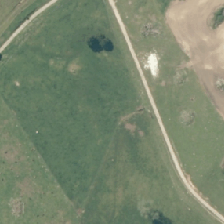
Land cover: high_producing_grassland